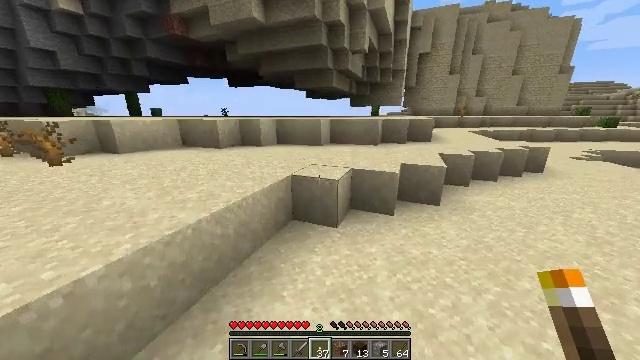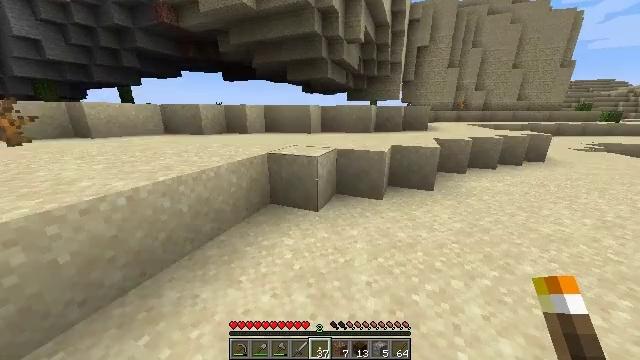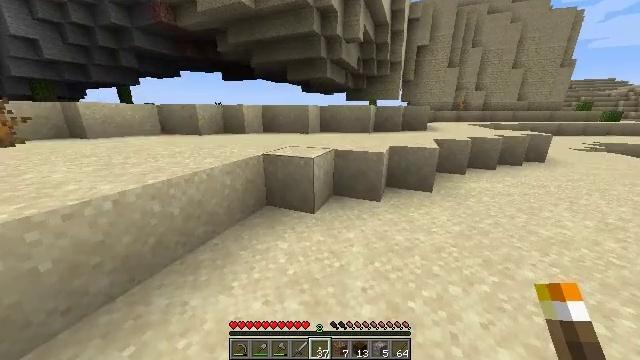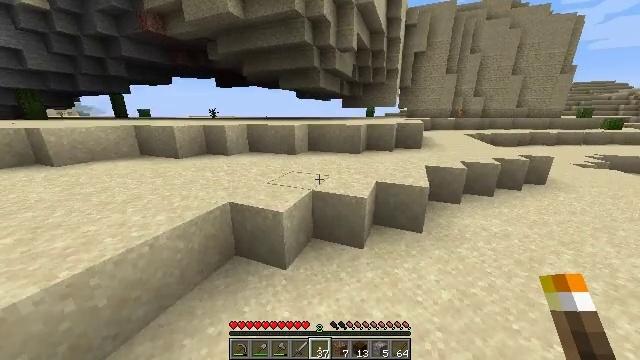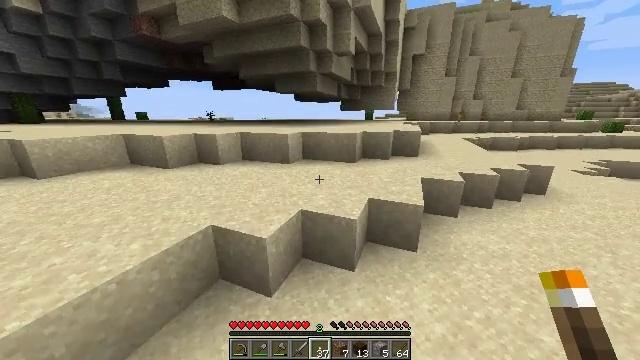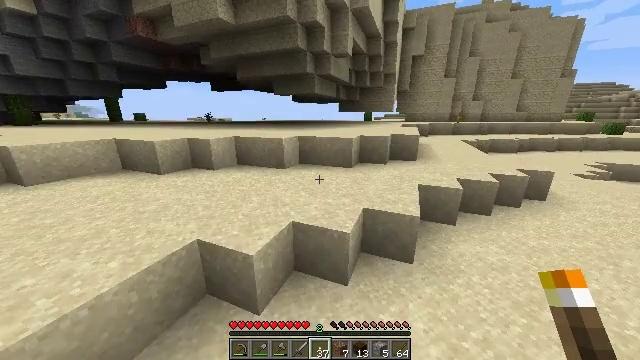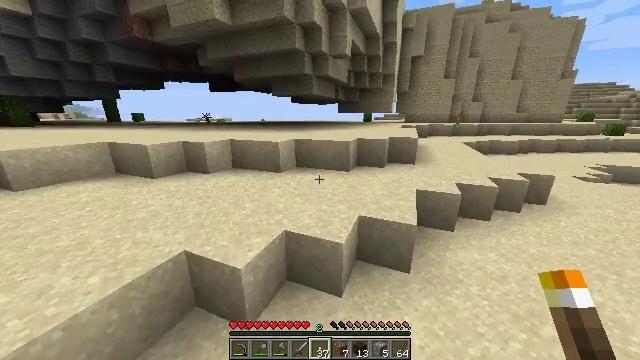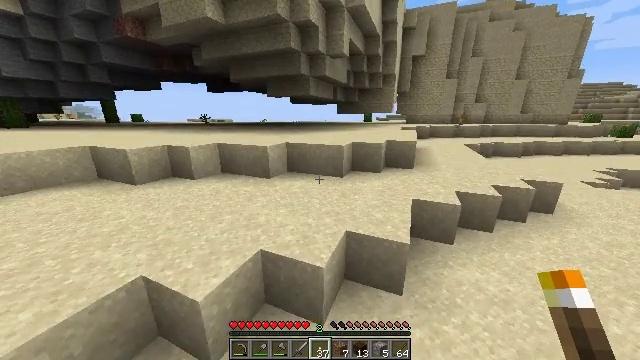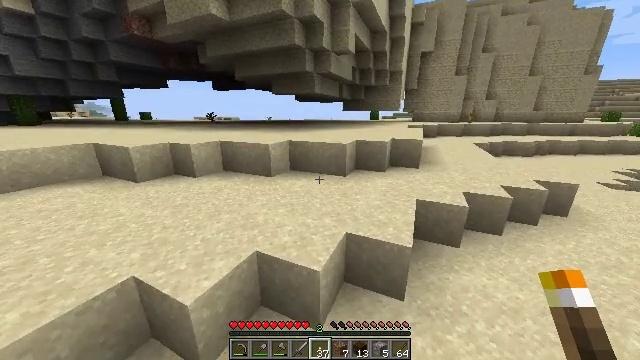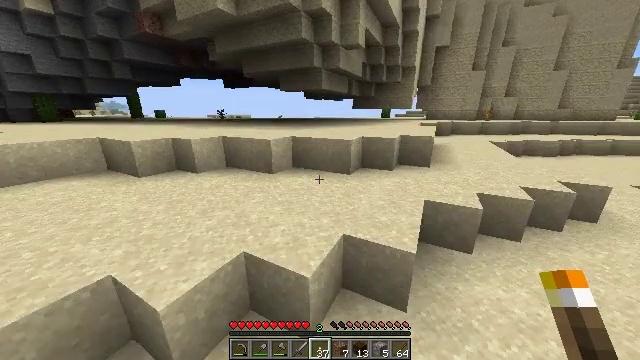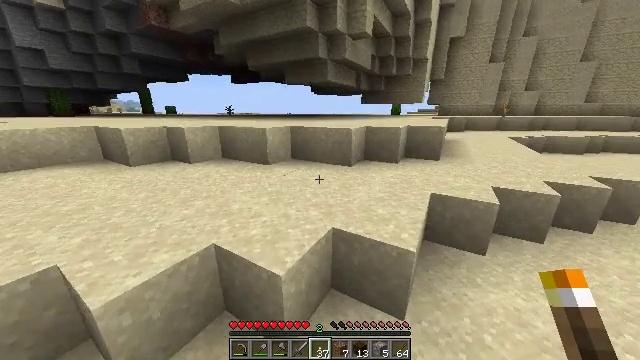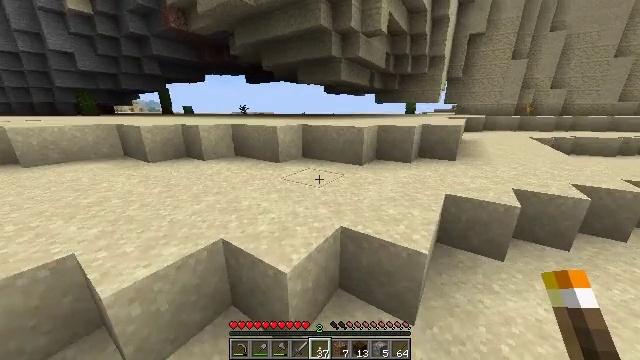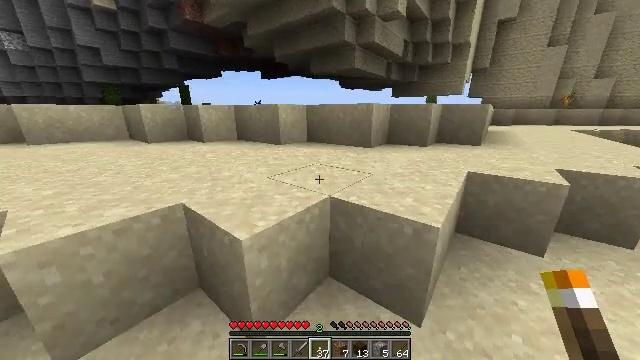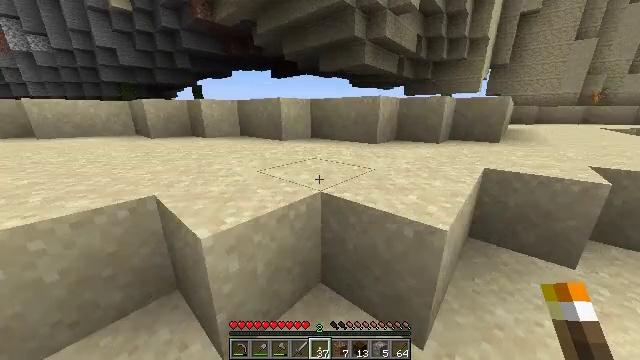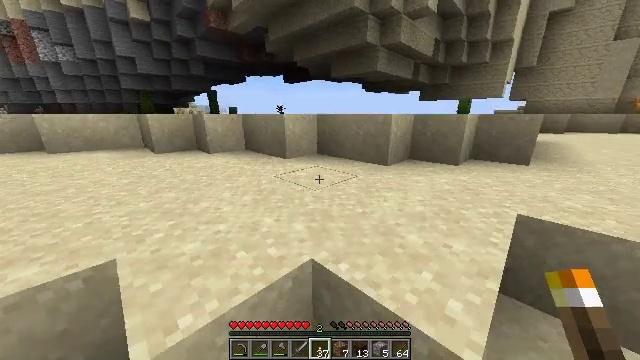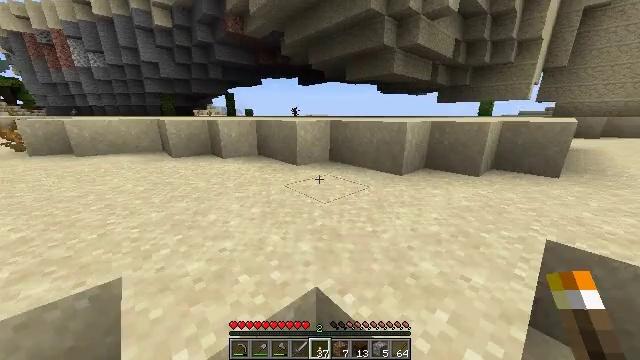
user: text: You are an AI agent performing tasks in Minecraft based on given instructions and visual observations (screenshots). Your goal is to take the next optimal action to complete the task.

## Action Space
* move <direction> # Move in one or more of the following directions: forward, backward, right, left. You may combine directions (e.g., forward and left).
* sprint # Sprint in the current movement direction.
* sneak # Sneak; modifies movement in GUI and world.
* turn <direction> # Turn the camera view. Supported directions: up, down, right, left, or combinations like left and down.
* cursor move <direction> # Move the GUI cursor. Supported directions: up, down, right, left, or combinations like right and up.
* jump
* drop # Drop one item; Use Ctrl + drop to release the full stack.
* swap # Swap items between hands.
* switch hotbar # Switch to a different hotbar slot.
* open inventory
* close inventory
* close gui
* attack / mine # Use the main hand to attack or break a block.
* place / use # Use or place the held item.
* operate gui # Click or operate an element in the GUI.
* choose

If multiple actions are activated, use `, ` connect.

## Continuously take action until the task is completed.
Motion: motion action
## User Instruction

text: Collect a hay block for crafting.
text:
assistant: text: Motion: move forward and move right, sprint, jump
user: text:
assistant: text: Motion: move forward and move right, sprint, jump
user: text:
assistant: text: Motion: move forward and move right, sprint, jump
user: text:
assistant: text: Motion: move forward and move right, sprint, jump
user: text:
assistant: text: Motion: move forward and move right, sprint, jump
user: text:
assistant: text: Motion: move forward and move right, sprint, jump
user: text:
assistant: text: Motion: move forward and move right, sprint, jump
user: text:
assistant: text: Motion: move forward and move right, sprint, turn left, jump
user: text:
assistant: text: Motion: move forward and move right, sprint, turn left, jump
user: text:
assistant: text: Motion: move forward, sprint, turn left, jump
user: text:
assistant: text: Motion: move forward, sprint, turn left, jump
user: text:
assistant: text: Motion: move forward, sprint, turn left, jump
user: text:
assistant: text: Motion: move forward, sprint, turn left, jump
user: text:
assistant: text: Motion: move forward, sprint, turn left, jump
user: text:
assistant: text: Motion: move forward, sprint, turn left, jump
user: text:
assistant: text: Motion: move forward, sprint, turn left, jump
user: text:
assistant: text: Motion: move forward, sprint, jump
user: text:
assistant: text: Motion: move forward, sprint, jump
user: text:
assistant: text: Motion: move forward, sprint, jump
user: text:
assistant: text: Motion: move forward, sprint, jump
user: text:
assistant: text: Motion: move forward, sprint, jump
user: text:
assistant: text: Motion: move forward, sprint, jump
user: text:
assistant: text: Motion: move forward, sprint, jump
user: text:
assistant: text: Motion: move forward, sprint, jump
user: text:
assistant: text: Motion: move forward, sprint, jump
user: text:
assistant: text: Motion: move forward, sprint, jump
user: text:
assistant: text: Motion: move forward, sprint, jump
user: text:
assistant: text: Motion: move forward, sprint, jump
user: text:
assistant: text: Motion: move forward, sprint, jump
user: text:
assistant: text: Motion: move forward, sprint, jump